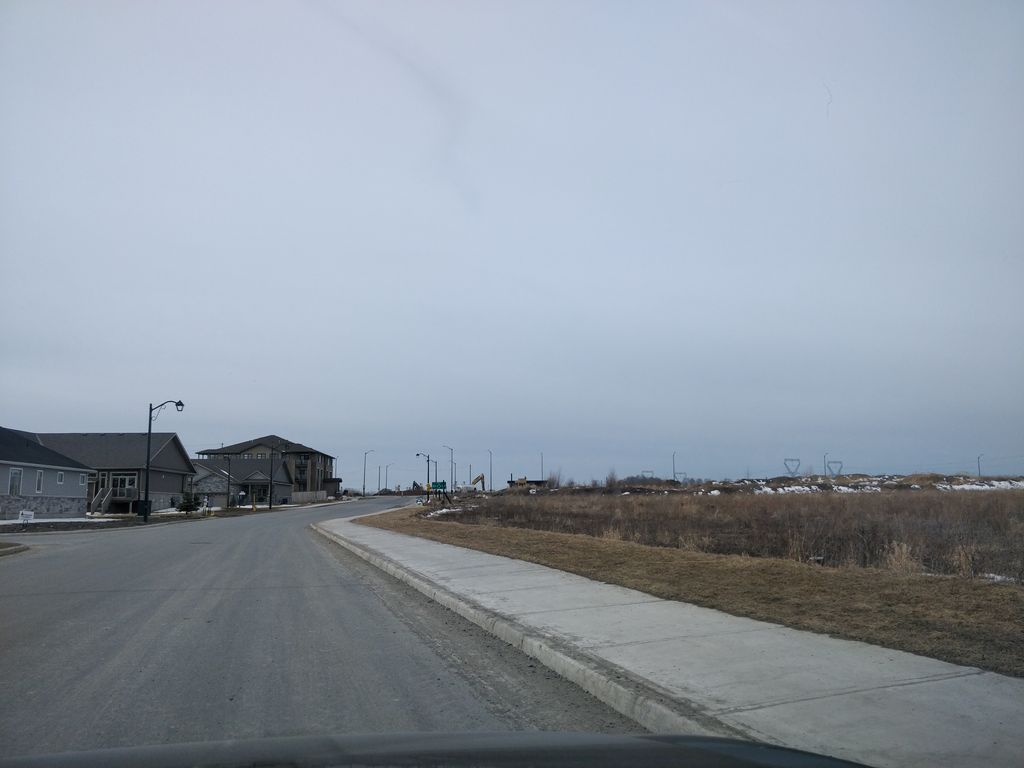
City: ottawa-gatineau